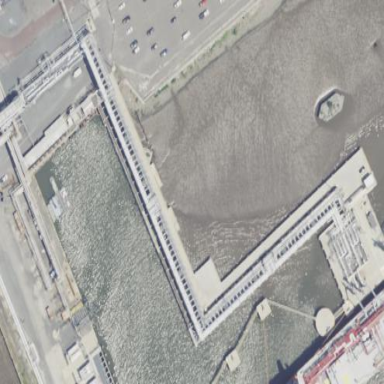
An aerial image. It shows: Man-made pier.